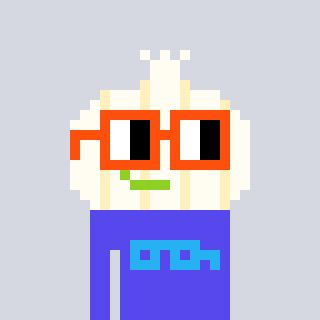
a pixel art character with square orange glasses, a garlic-shaped head and a computerblue-colored body on a cool background